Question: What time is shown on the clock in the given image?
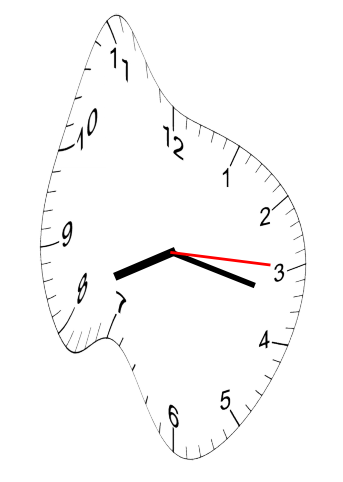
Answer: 08:17:15